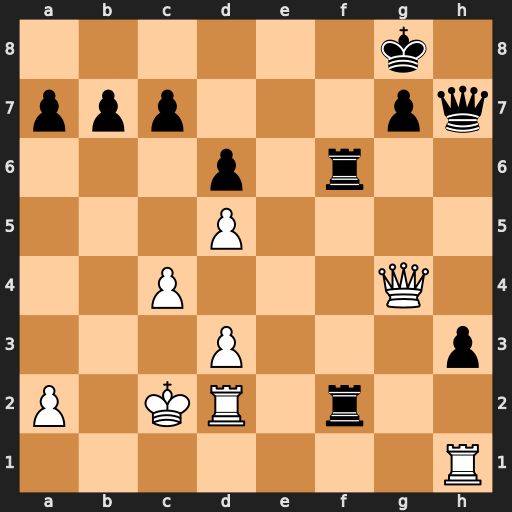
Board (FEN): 6k1/ppp3pq/3p1r2/3P4/2P3Q1/3P3p/P1KR1r2/7R
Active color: w
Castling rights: -
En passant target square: -
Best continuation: Qc8+ Rf8 Qe6+ Kh8 Rxh3 Rxd2+ Kxd2 Qxh3 Qxh3+